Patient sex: M
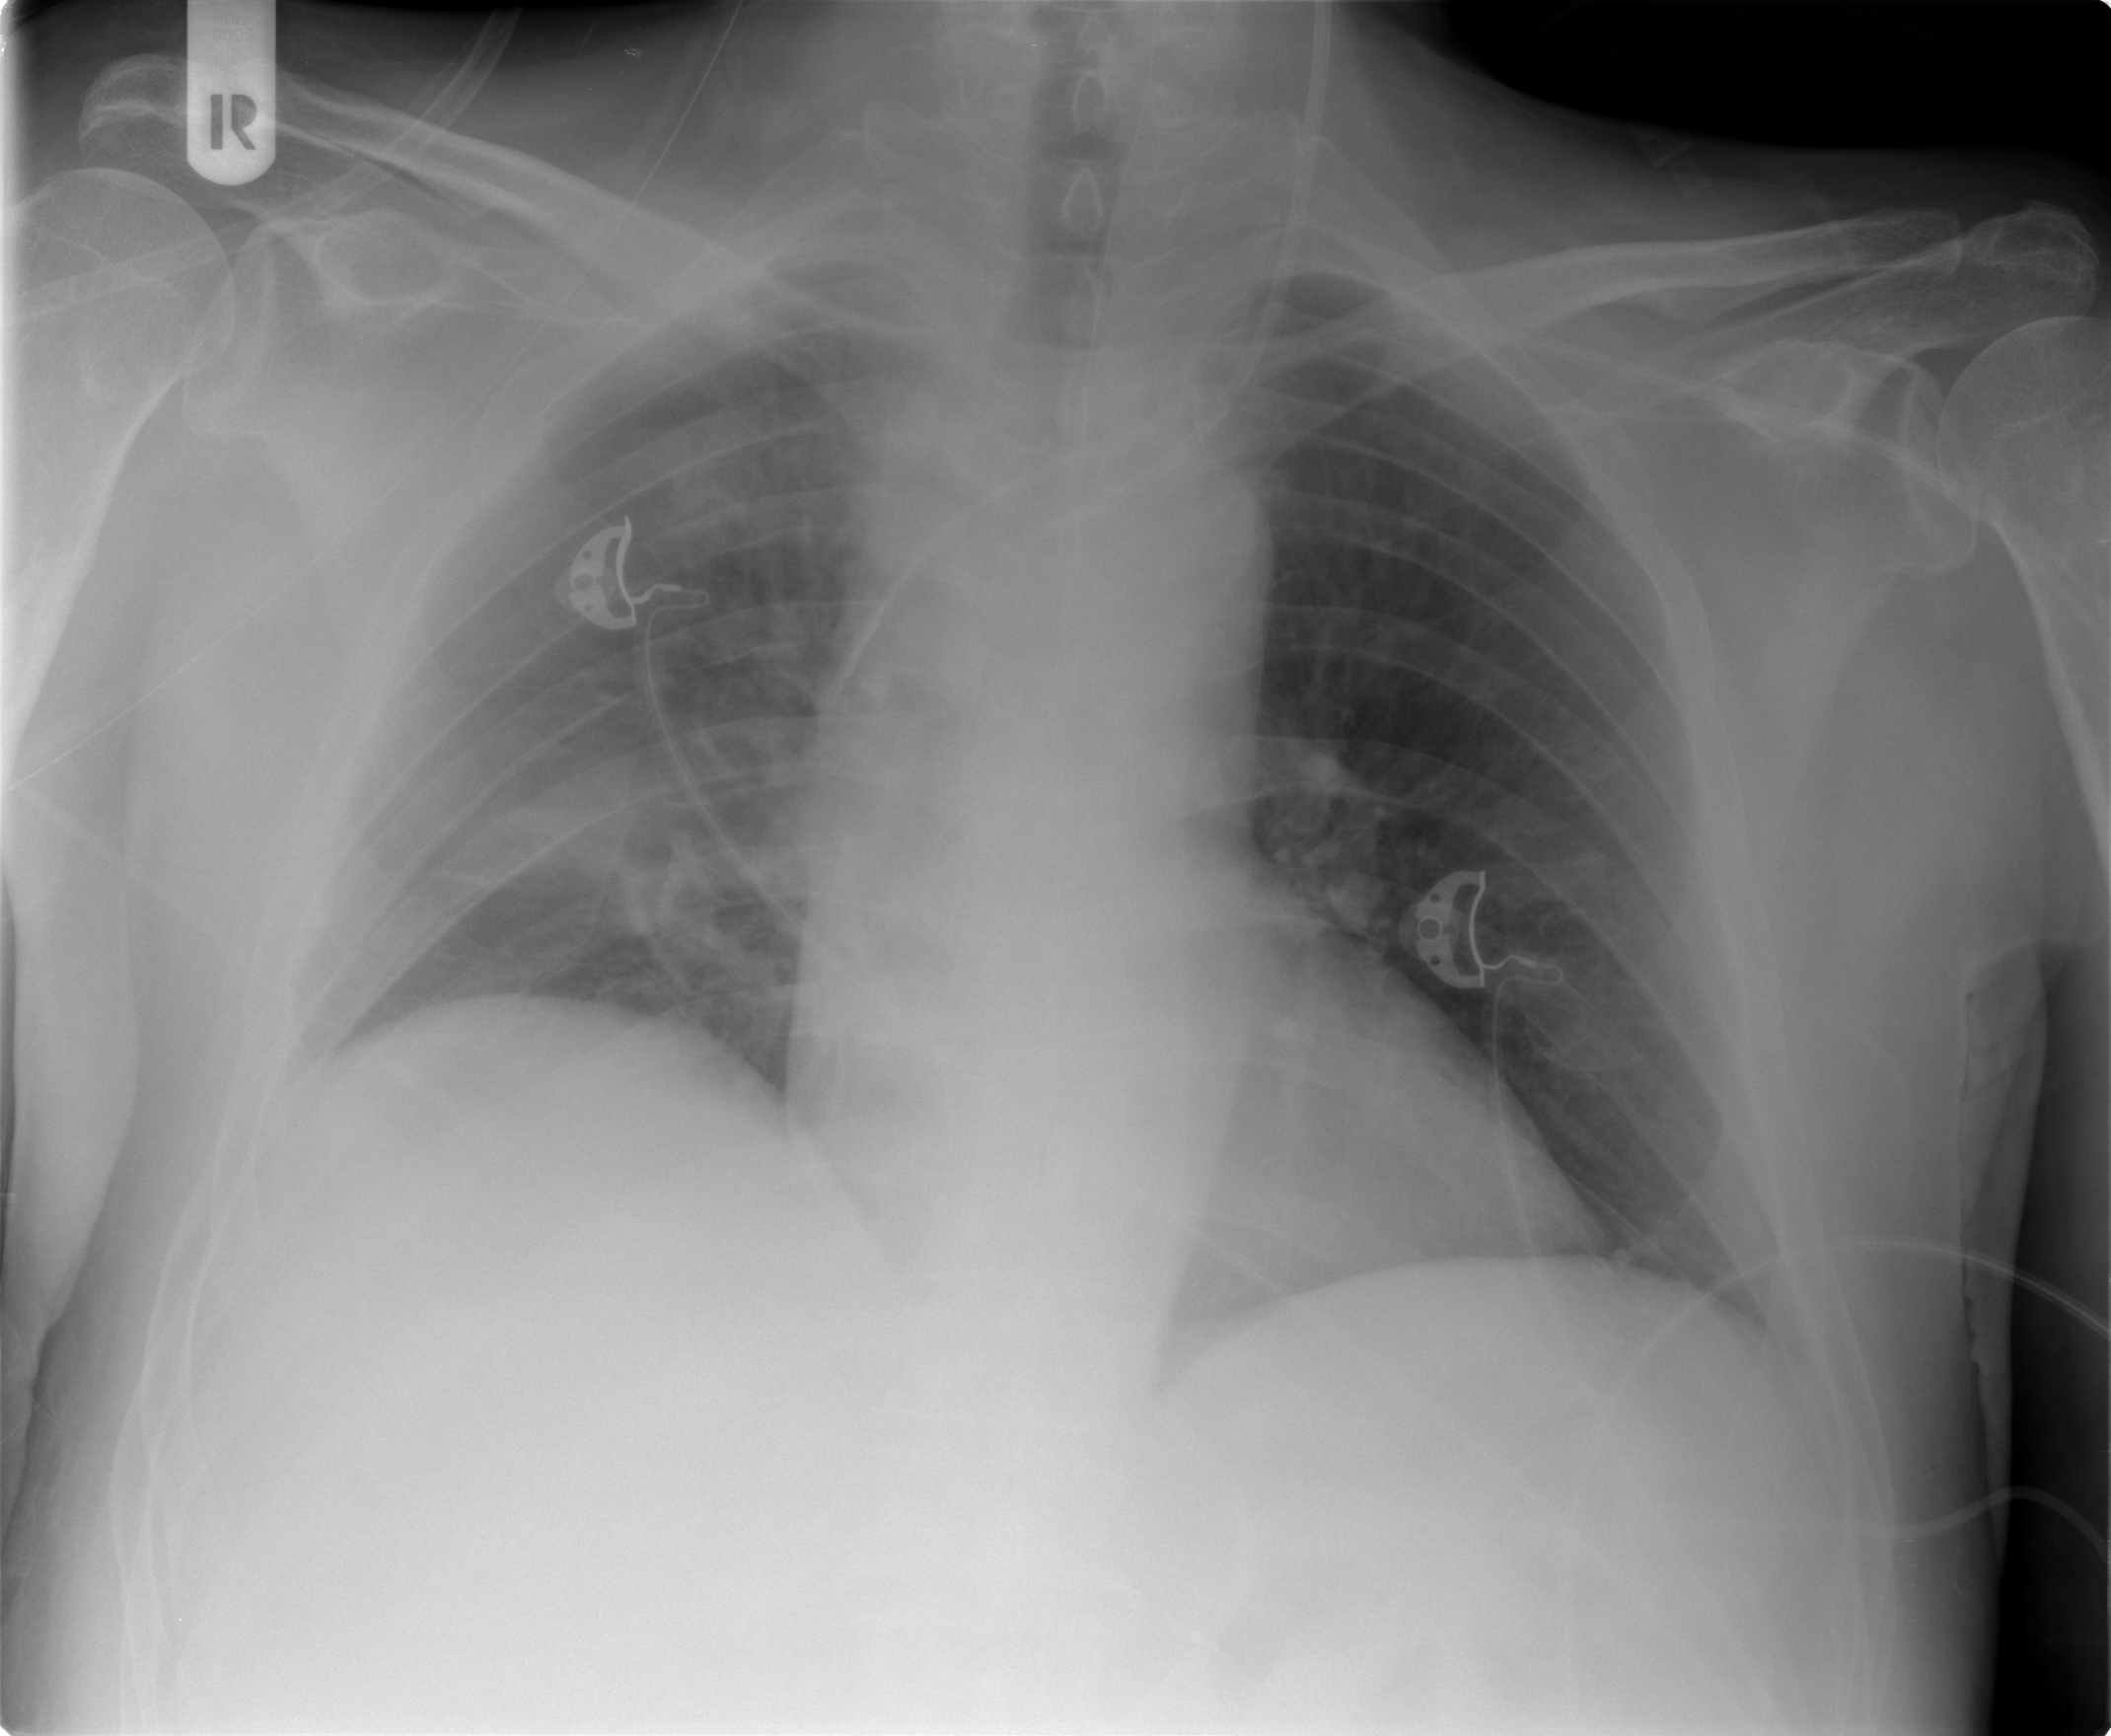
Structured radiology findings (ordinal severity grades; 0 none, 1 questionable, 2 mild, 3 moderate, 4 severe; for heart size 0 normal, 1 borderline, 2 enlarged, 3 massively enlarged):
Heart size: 0
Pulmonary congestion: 1
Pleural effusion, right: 2
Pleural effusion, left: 1
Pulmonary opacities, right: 2
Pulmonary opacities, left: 0
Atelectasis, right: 2
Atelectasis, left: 1